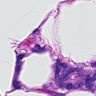
Metastatic tissue present: yes